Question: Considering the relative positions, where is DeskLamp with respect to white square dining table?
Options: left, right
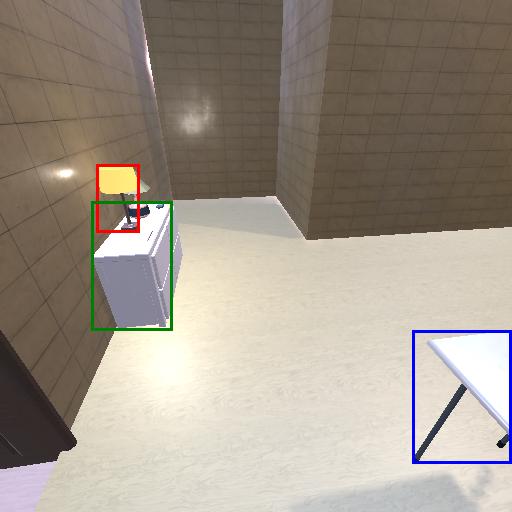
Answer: left